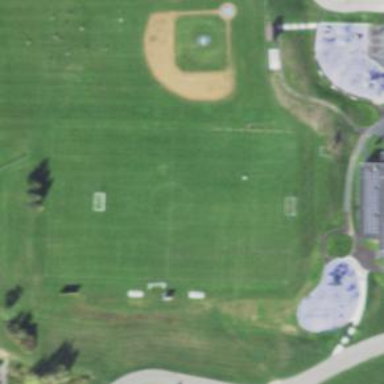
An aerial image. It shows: Baseball pitch for leisure and sports activities.